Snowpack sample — Loveland Pass, Silver Plume, Colorado, USA (12/14/25, 10:50 AM MST)
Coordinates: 39.664, -105.882
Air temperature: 36 °F
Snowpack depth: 67 cm
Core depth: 10 cm
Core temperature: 50 °F
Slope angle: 6°, slope face: 326°
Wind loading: low
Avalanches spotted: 0
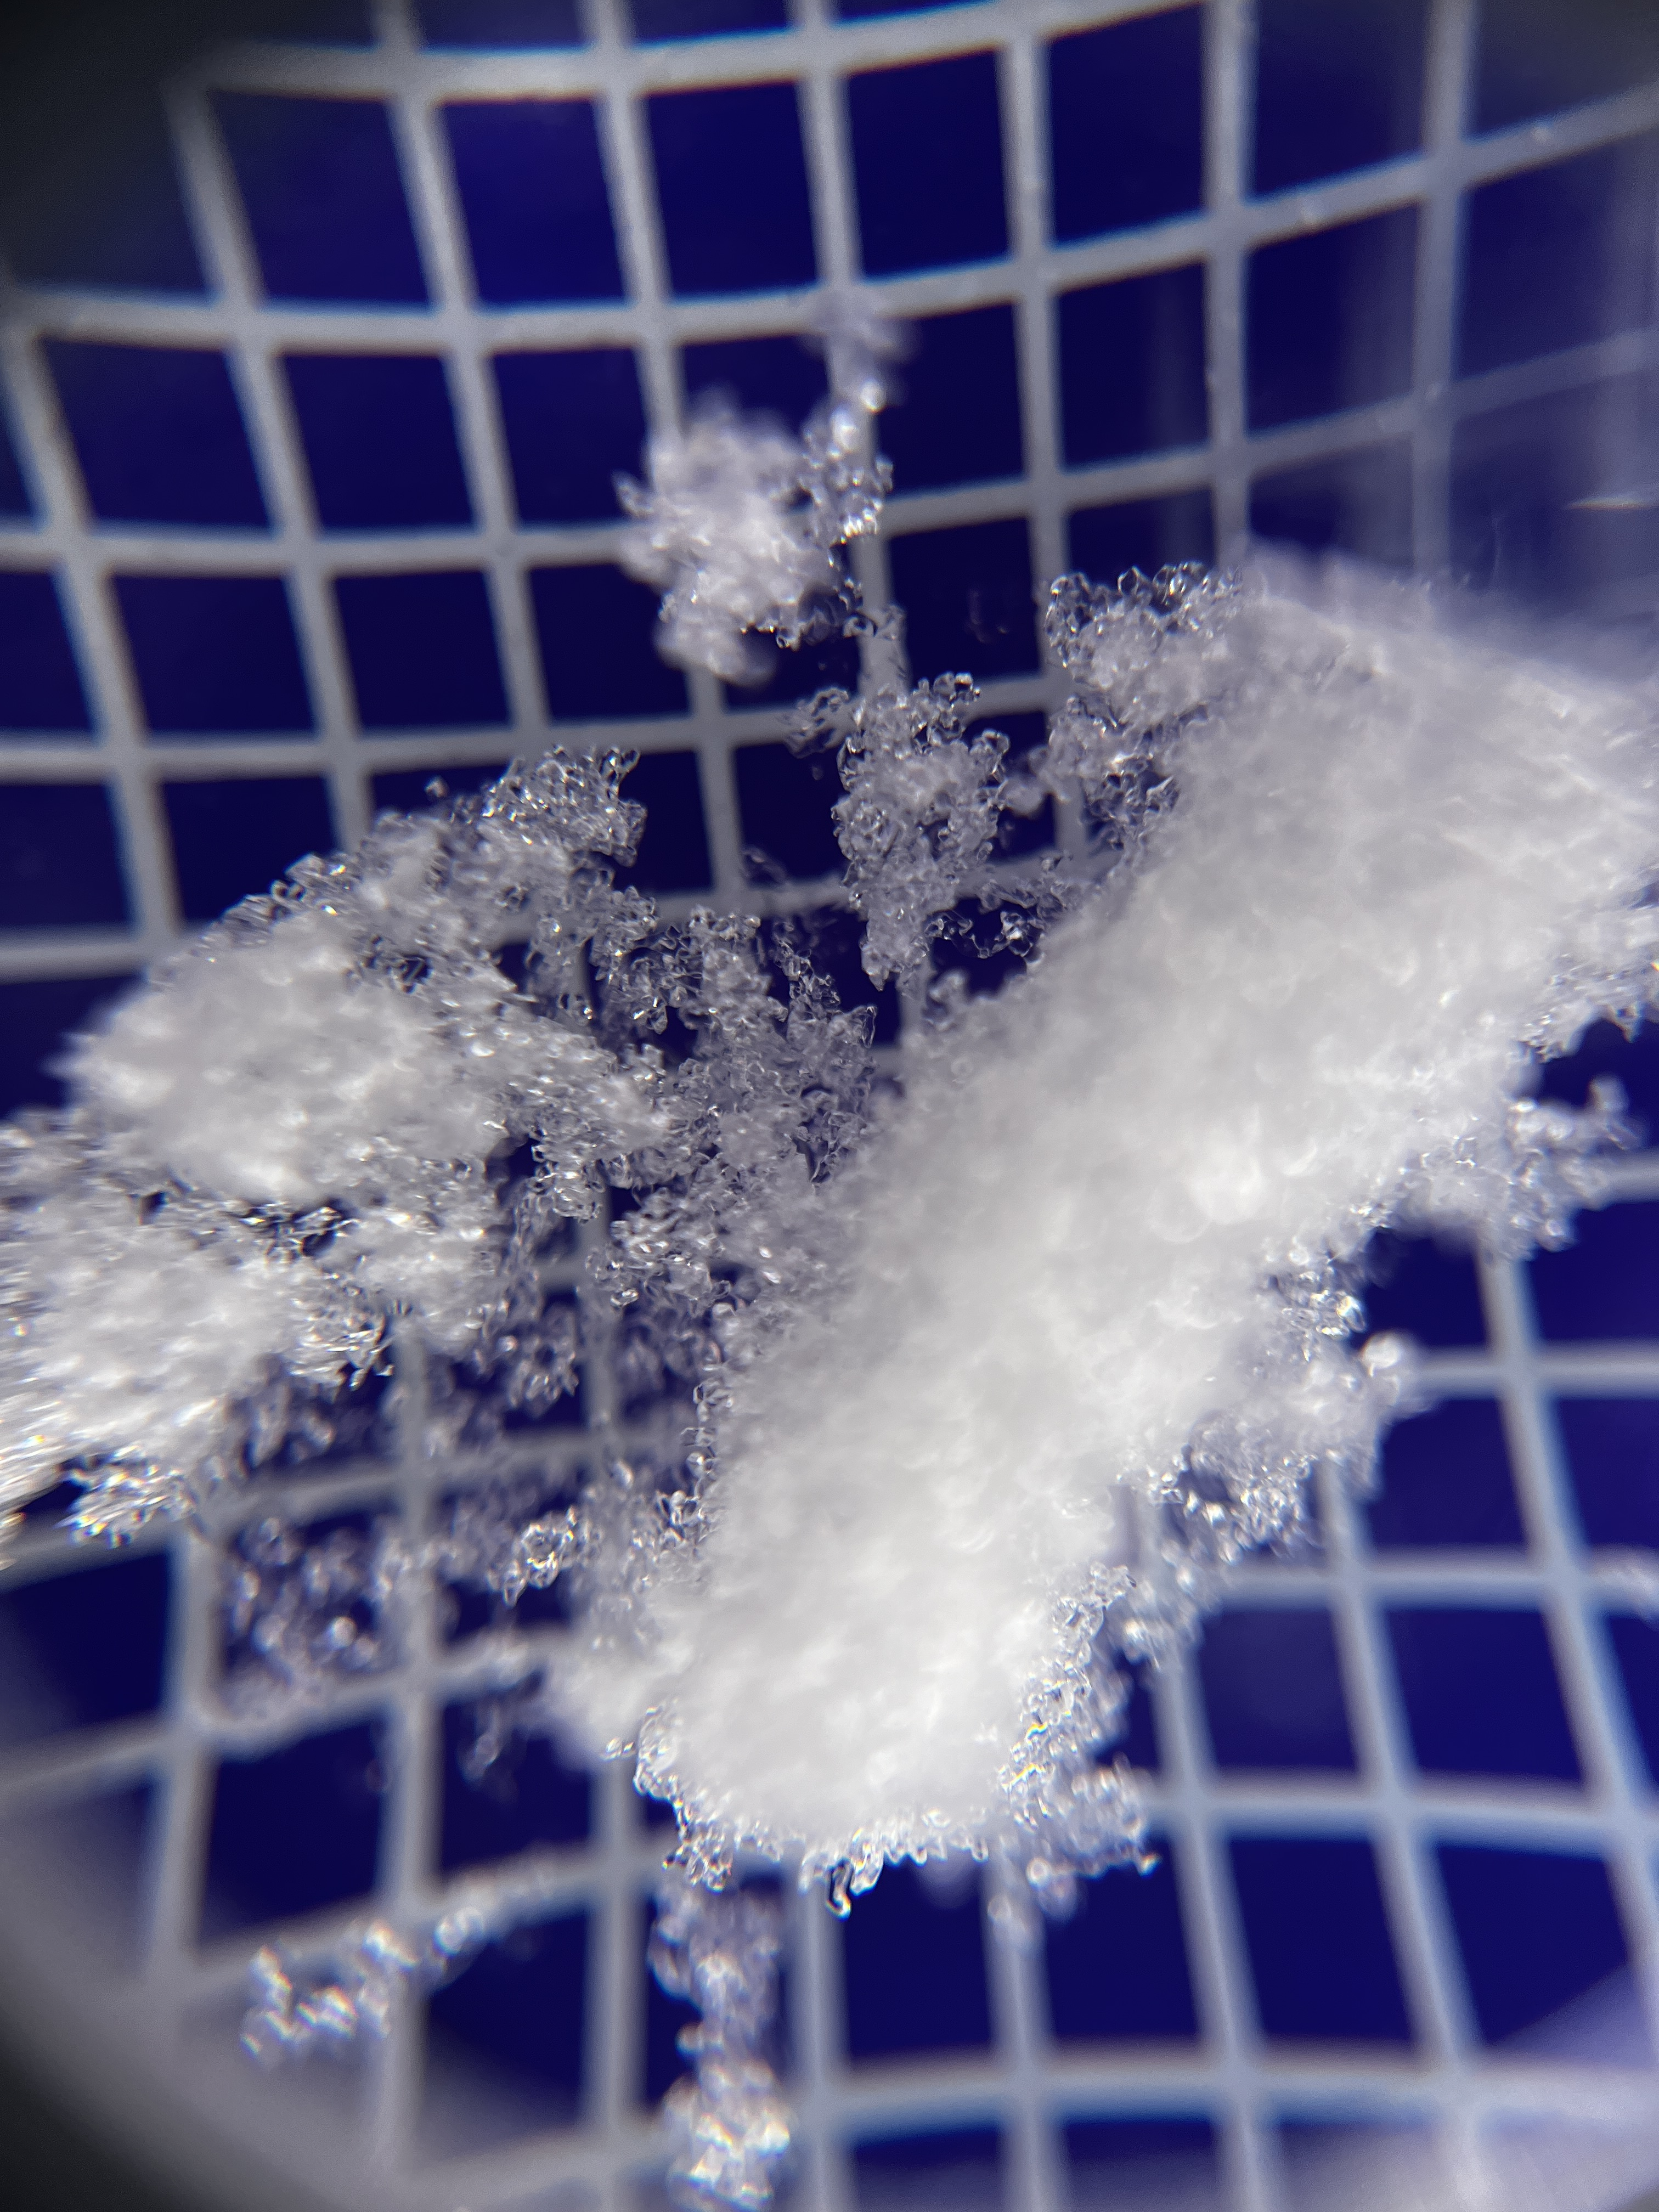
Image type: magnified_profile
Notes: No avalanches spotted, very late start to the season with minimal snowpack